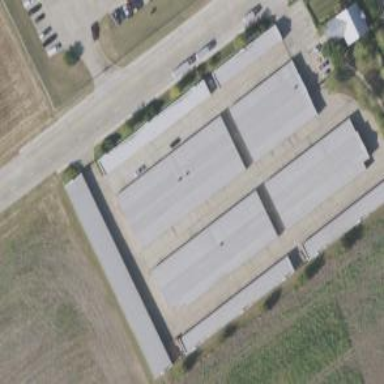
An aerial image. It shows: Warehouse.